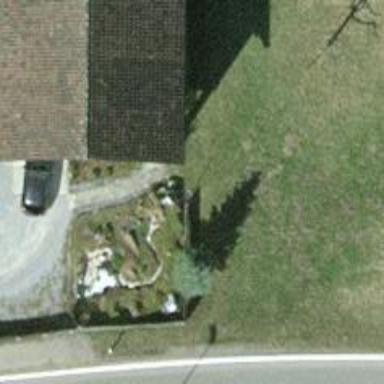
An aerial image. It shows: Fence.